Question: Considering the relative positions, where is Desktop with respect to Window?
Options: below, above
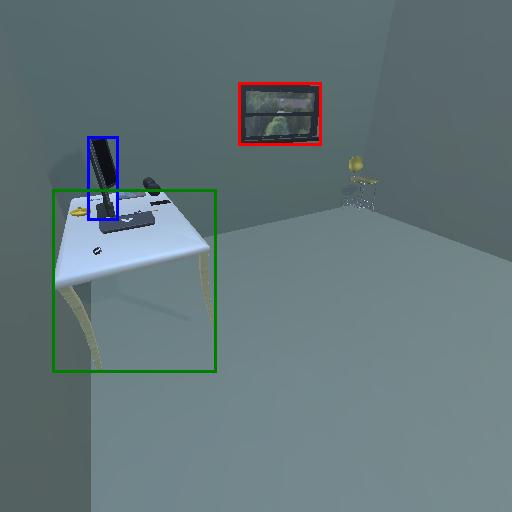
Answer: below